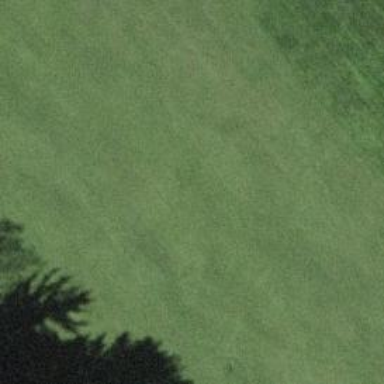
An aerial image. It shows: Golf hole.